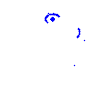
Particle: proton